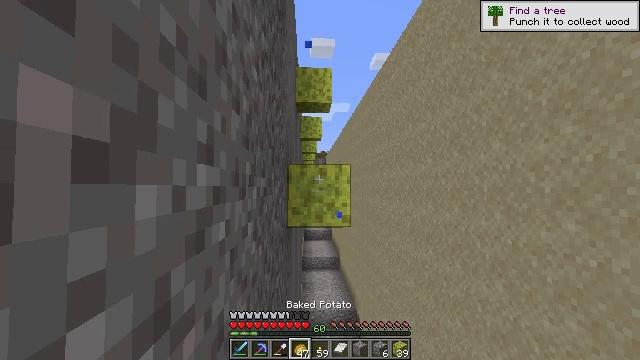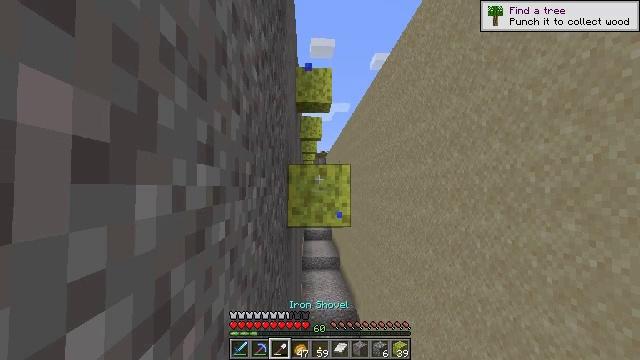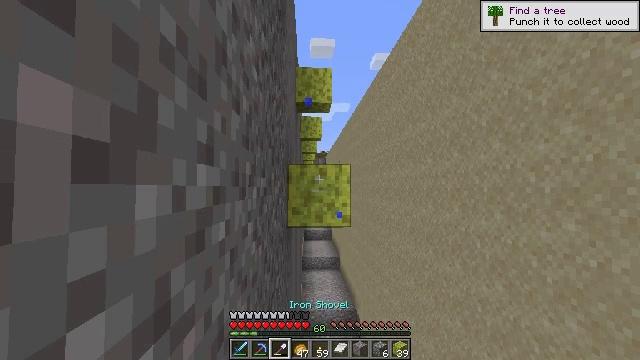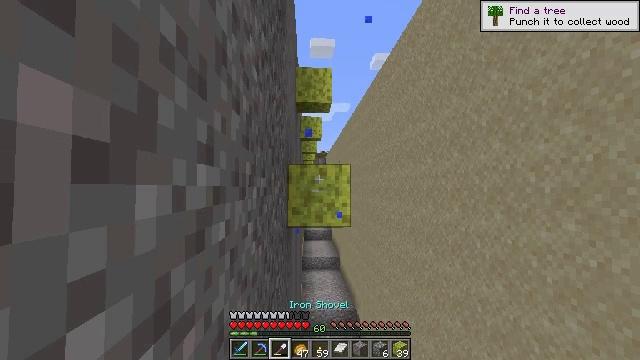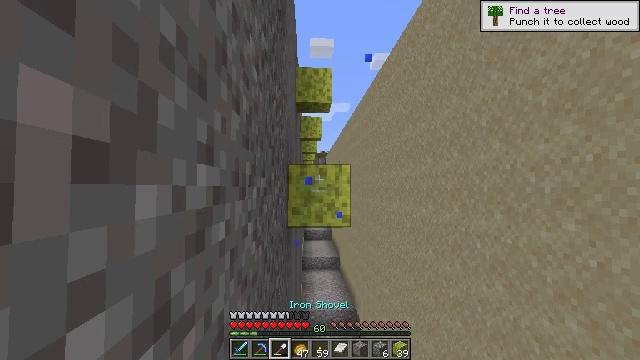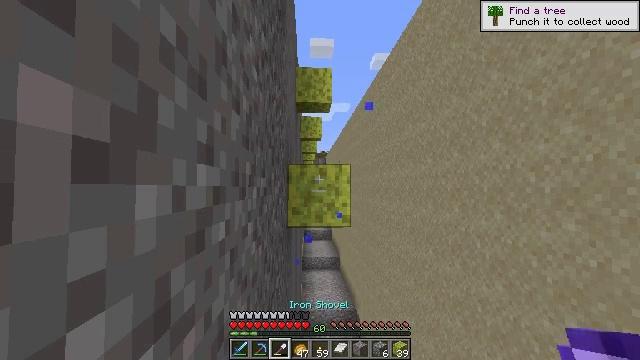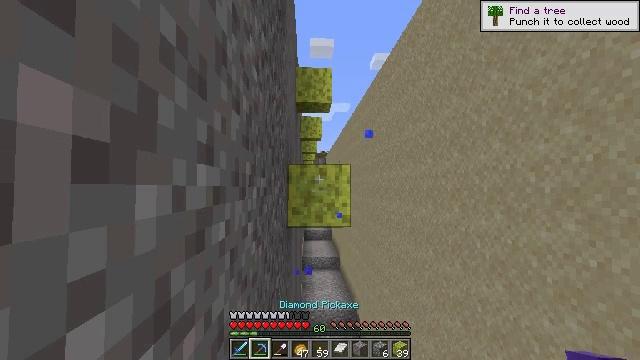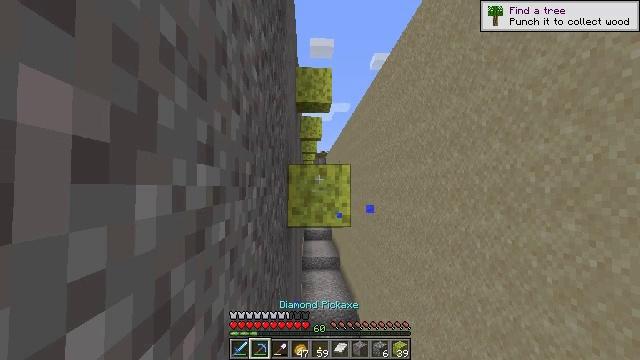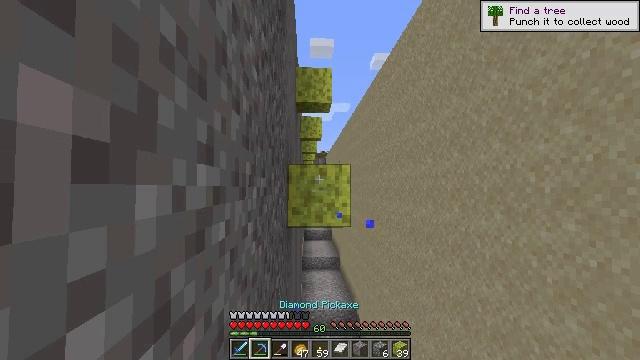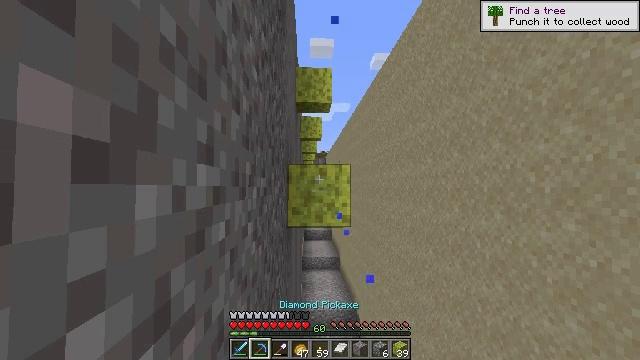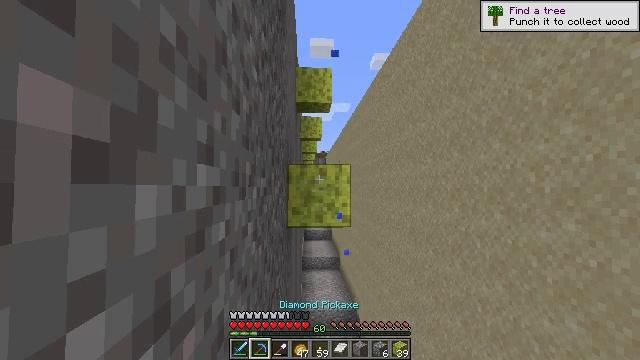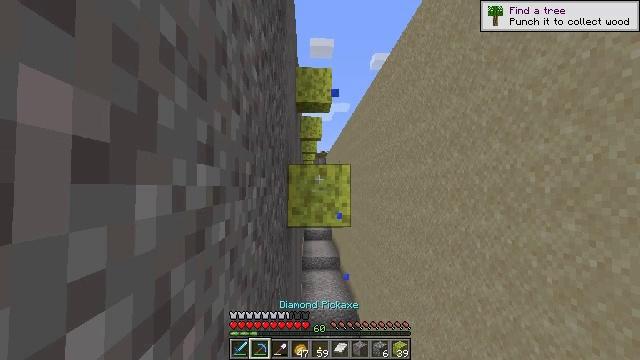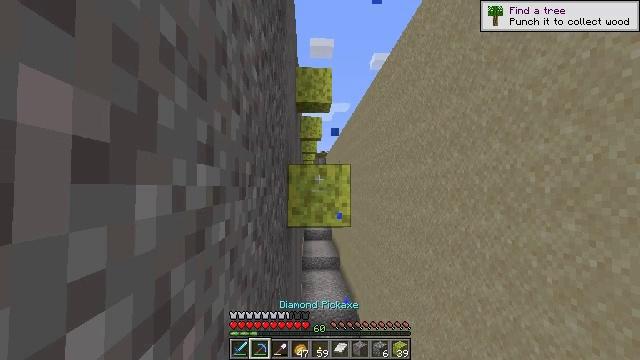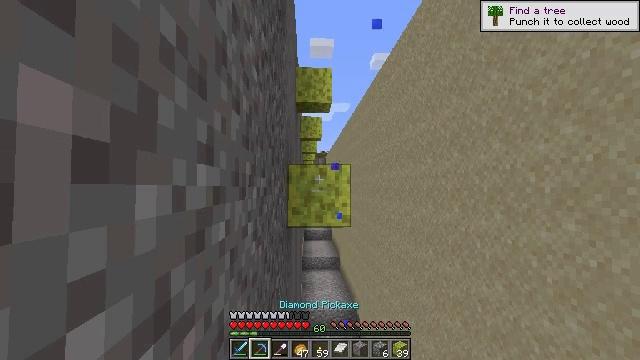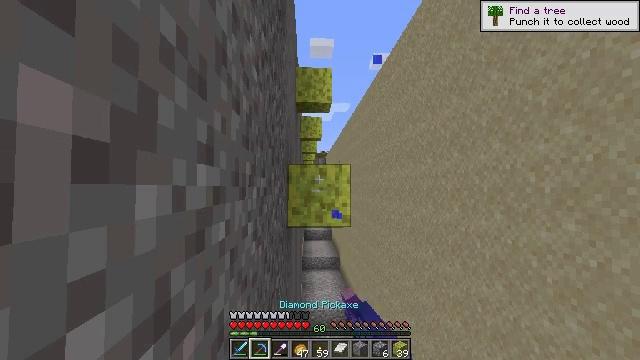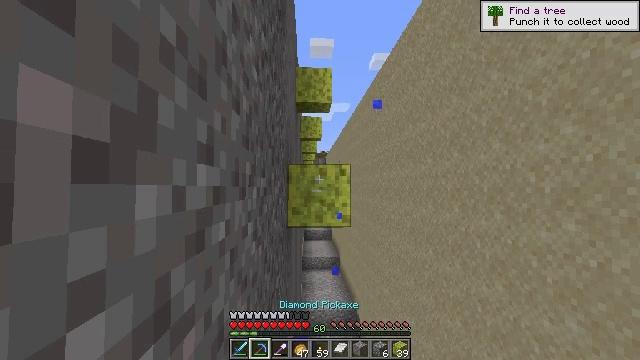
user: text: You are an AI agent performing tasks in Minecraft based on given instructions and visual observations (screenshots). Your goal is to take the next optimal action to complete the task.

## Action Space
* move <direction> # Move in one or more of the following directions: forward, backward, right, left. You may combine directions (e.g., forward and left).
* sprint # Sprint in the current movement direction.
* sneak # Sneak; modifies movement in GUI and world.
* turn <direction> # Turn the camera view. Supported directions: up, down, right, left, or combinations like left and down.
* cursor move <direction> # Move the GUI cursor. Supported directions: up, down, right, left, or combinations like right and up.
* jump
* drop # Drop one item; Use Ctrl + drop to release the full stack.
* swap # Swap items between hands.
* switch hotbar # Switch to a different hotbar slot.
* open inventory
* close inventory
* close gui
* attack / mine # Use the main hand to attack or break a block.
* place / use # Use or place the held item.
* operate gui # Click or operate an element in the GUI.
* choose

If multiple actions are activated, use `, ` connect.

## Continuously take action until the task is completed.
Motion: motion action
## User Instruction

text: Acquire a wet sponge from an ocean monument.
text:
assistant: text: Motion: no_op
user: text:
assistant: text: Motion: no_op
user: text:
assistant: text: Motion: no_op
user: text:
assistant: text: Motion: no_op
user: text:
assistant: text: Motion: no_op
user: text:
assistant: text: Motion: no_op
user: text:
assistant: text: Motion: no_op
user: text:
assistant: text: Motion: no_op
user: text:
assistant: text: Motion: no_op
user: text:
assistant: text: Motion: no_op
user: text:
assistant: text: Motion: no_op
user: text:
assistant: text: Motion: no_op
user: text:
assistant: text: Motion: attack / mine
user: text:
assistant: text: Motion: attack / mine
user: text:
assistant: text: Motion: attack / mine
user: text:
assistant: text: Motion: attack / mine
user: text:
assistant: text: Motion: attack / mine
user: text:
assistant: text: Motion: attack / mine
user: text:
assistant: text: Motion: attack / mine
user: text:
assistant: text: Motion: attack / mine
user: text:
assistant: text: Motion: attack / mine
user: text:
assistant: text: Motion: attack / mine
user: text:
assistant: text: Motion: attack / mine
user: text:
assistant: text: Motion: attack / mine
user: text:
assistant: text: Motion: attack / mine
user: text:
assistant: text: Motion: attack / mine
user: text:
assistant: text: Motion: attack / mine
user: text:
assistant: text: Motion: attack / mine
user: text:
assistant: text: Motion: attack / mine
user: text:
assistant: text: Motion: attack / mine